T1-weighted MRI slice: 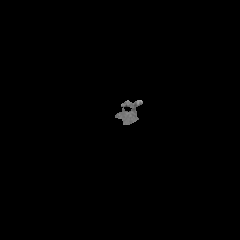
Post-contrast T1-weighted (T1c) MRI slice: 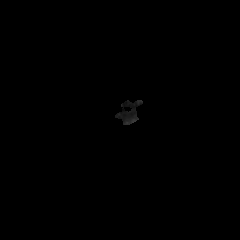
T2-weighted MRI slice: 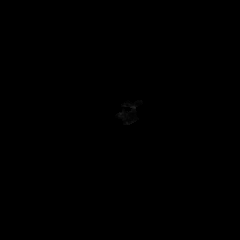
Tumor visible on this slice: no